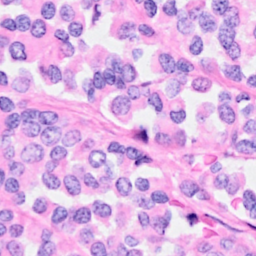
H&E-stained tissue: Breast